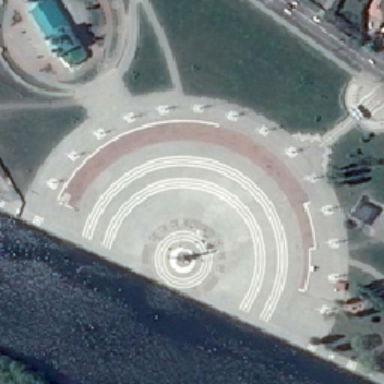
The half circle square is surrounded by green meadows .